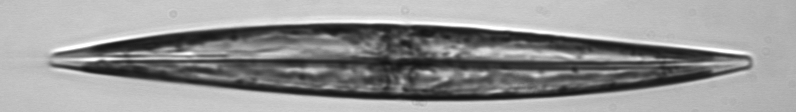
Label: Pleurosigma